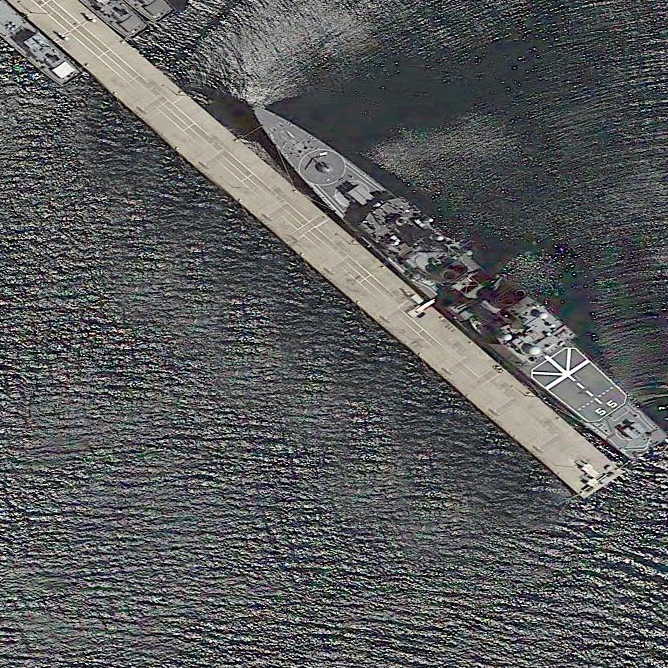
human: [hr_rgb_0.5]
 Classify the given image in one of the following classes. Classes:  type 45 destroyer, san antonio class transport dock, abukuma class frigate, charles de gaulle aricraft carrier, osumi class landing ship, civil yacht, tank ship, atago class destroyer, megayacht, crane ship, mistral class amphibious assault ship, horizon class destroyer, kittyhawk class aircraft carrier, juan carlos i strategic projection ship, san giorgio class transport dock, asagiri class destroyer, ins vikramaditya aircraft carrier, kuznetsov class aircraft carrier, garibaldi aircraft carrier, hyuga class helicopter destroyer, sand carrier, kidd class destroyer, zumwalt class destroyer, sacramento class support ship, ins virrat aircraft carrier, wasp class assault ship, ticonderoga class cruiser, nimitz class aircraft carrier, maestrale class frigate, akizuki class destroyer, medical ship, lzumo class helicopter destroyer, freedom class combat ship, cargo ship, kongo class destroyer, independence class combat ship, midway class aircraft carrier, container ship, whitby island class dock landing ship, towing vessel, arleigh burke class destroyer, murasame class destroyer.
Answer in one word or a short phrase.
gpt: Asagiri class destroyer